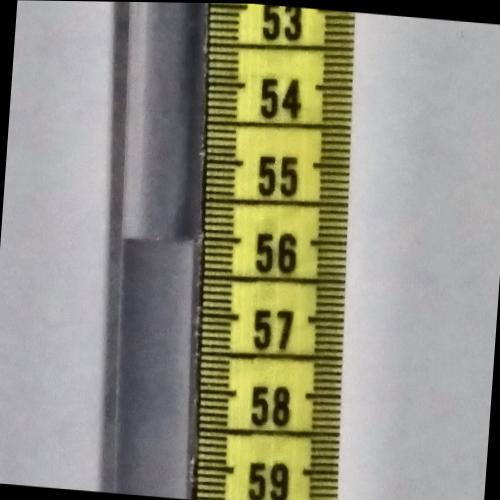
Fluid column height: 56.0 cm